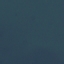
Land use / land cover: SeaLake